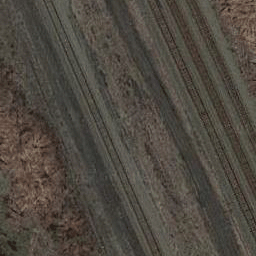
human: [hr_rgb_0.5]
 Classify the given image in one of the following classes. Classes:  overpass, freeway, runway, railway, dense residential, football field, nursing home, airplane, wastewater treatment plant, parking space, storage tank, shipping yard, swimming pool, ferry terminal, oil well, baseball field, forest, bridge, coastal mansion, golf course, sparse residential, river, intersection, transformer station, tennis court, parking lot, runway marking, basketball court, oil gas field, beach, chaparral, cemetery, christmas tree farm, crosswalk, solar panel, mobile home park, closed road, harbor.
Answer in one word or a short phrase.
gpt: railway